Interaction volume radius: 5 \u00c5
Interaction volume height: 20 \u00c5
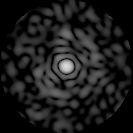
Disorder parameter: 0.8358